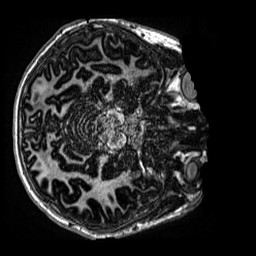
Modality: MP2RAGE
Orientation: axial
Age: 13
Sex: male
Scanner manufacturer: siemens
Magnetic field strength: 3 T
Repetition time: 4 s
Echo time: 0.00299 s